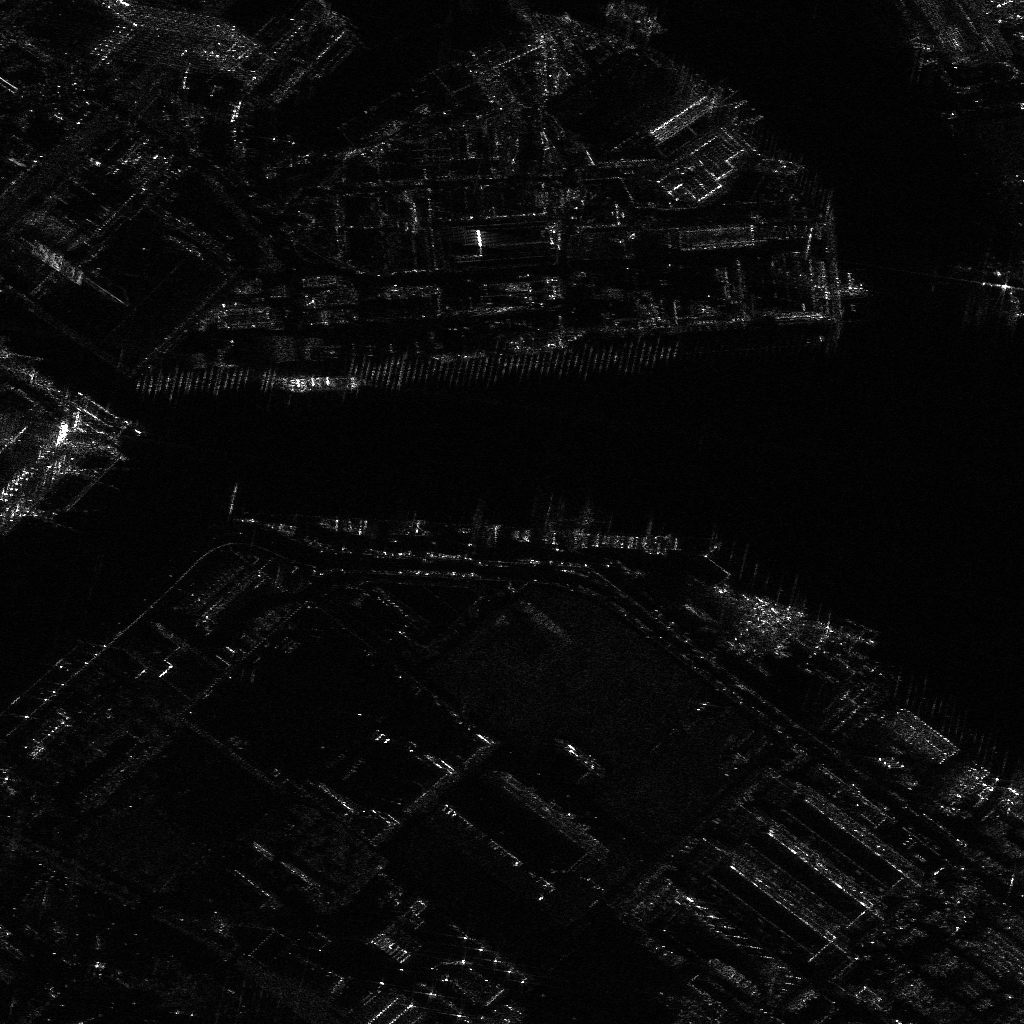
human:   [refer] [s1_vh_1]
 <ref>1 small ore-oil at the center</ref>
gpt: <box>[[49, 51, 66, 53, 2]]</box>